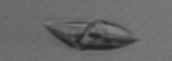
Label: Gyrodinium